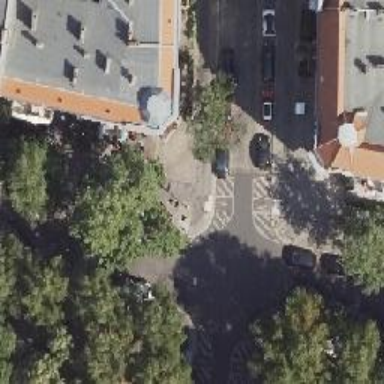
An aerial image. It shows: Unmarked crossing on the road.